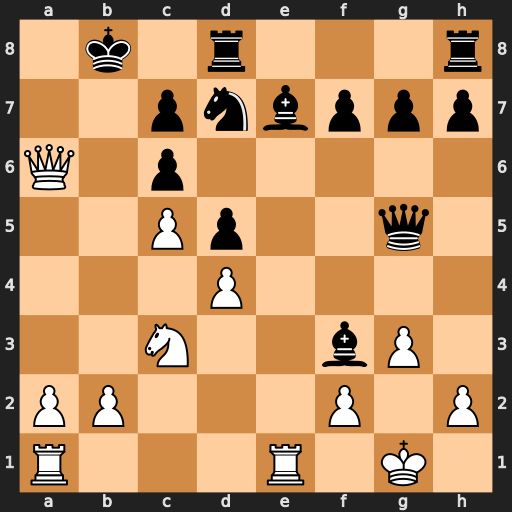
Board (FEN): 1k1r3r/2pnbppp/Q1p5/2Pp2q1/3P4/2N2bP1/PP3P1P/R3R1K1
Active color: w
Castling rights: -
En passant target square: -
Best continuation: Nb5 Bxc5 dxc5